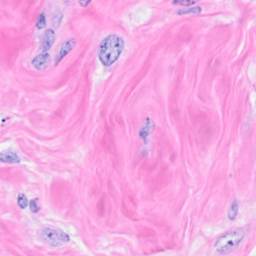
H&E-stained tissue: Breast